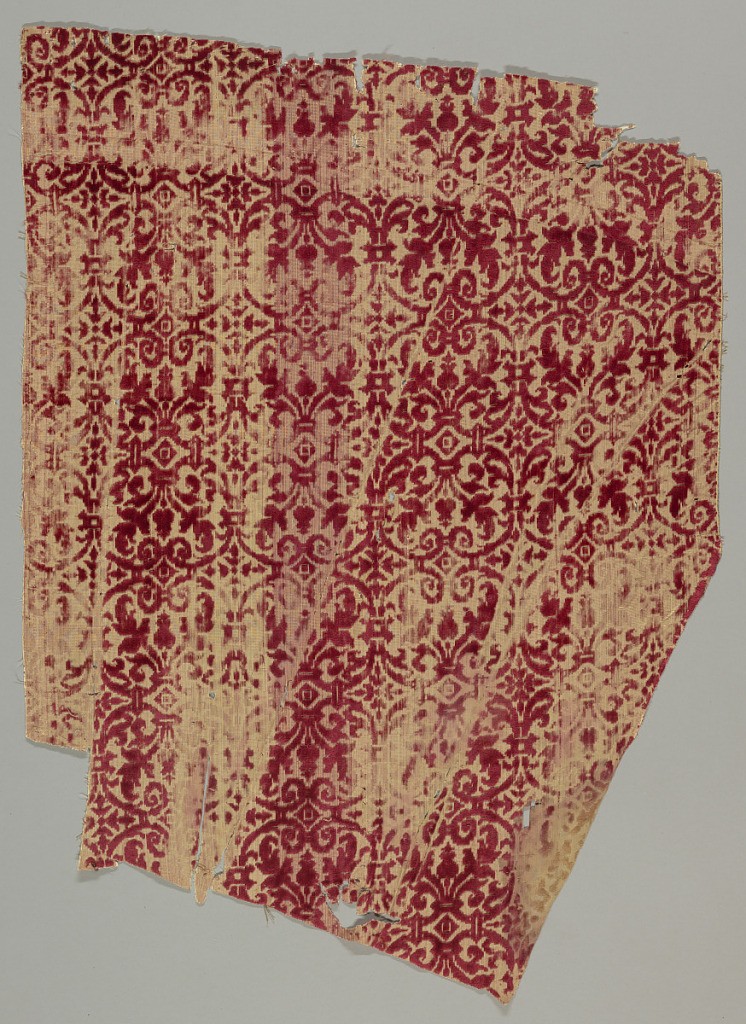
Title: Fragments
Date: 16th–17th century
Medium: silk
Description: Crimson pattern in cut velvet on red and white silk weave.